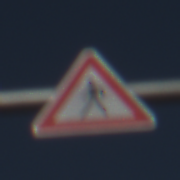
Verkehrszeichen: FussgaengerRechts
Umgebung: Outdoor, Nature
Tageszeit: MorningAfternoon
Wetter: Clear
Licht: Natural
Jahreszeit: NotSpecified
Kontrast: HighContrast